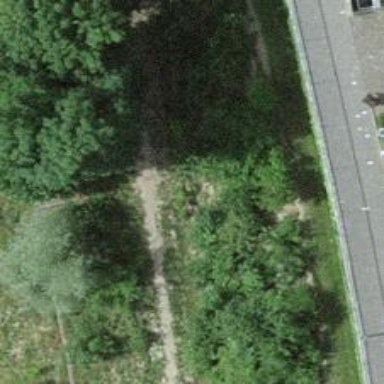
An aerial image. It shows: Retaining wall.